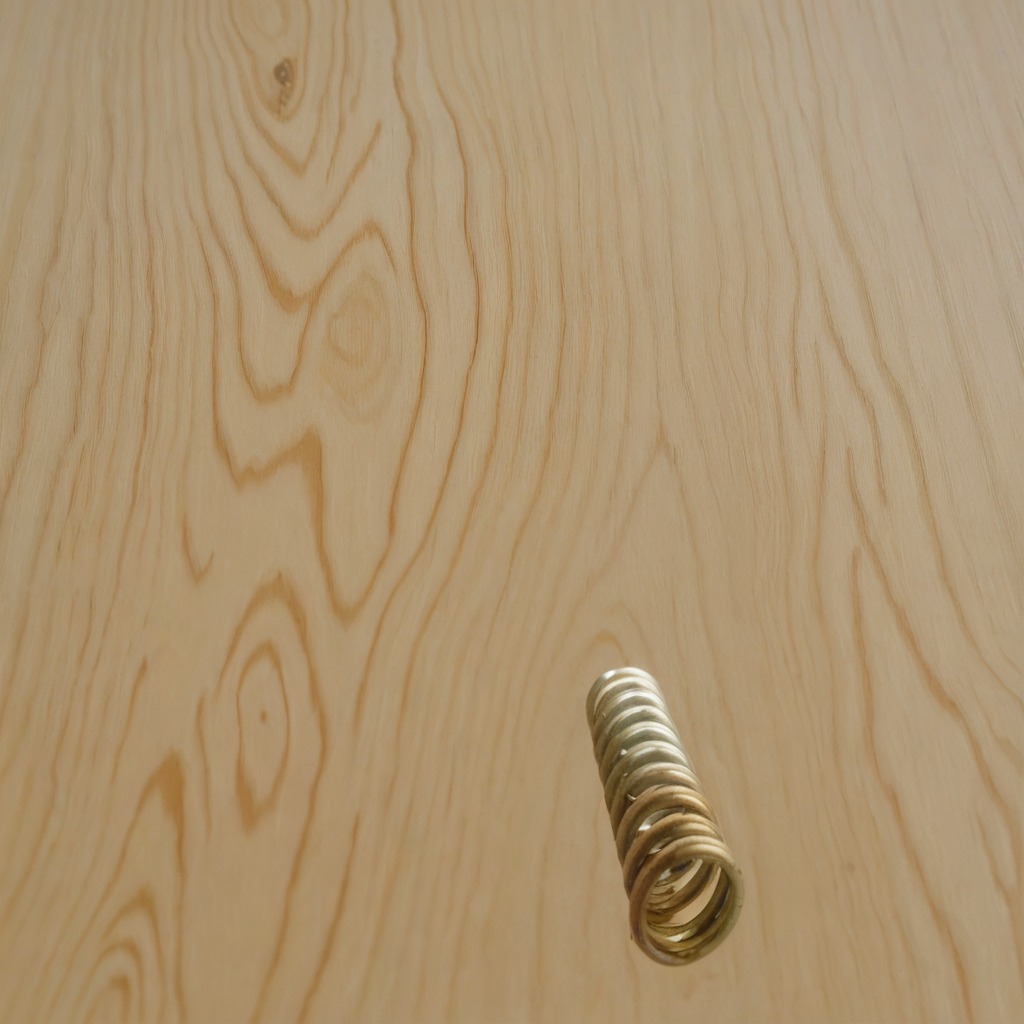
A coiled metal spring is lying on a plywood surface in a paint workshop lit by afternoon window light.